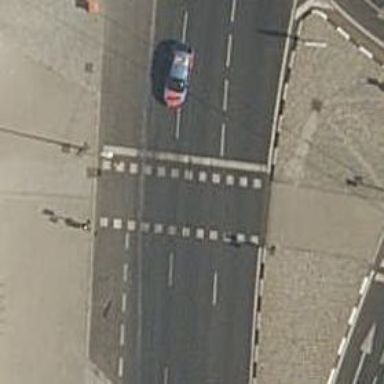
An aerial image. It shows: Traffic signals at road crossing.